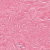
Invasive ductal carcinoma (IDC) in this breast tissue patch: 0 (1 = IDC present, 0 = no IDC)